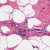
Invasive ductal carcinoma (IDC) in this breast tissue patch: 0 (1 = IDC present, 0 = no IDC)